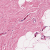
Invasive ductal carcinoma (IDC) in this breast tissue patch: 0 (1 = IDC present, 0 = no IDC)